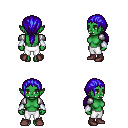
a pixel art fantasy rpg character, female body template, orc, green skin, steel arm armor, white pants, blue ponytail hairstyle, white cloth bracers, maroon shoes, four views (front, back, left, right), 2x2 character sprite sheet, small pixel art, hard edges, no anti-aliasing